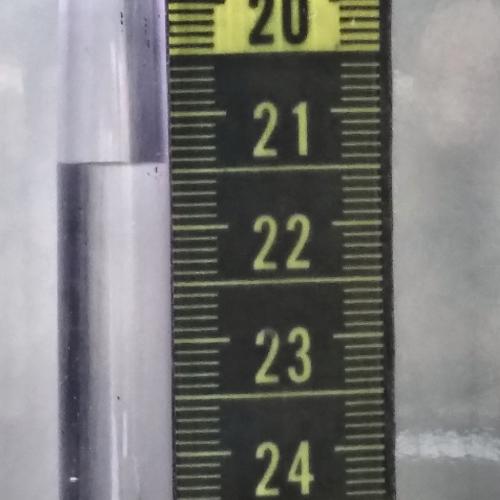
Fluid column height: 21.4 cm